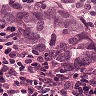
Metastatic tissue present: yes